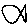
Label: fish